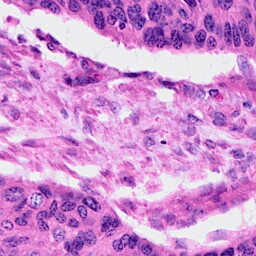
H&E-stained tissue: Cervix